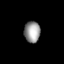
Tissue: lung
Cell type: Endothelial cells
Senescence score: 0.5532
Nuclear area (px): 335
Mean DAPI intensity: 150.639